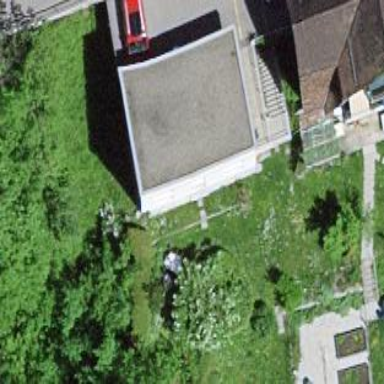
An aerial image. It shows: Garage building.